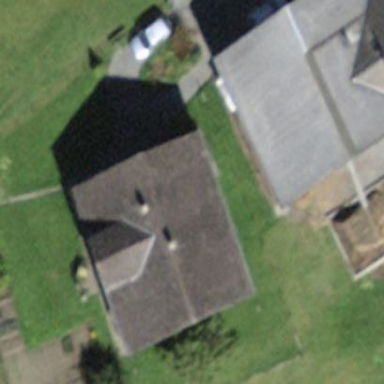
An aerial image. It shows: Farm building.